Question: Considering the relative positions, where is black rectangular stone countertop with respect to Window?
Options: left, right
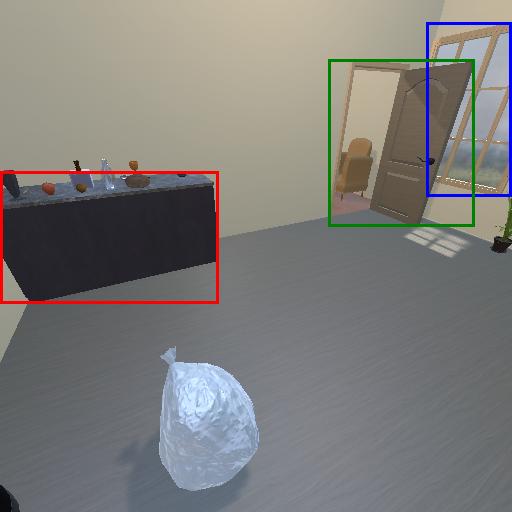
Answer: left